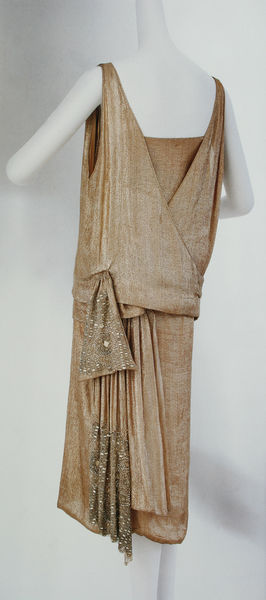
Titel: Abendkleid
Künstler: Madeleine Vionnet
Standort: Kyoto (Japan)
Institution: Kyoto Costume Institute
Schlagwörter: schatten, weiß, frauen, ausschnitt, braun, frau, kleid, licht, rücken, gürtel, beige, mode, rock, schleife, band, bluse, falten, leinen, silber, steine, weit, natur, bestickt, gold, kostüm, stoff, stoffe, perlen, rosa, seide, japan, creme, material, jugendstil, weib, weiblich, glanz, altrosa, glänzend, metall, kordel, bronze, abendkleid, foto, fotografie, photographie, schulterfrei, links, glitzer, schlicht, schnitt, halblang, tasche, puppe, lachs, handtasche, fließend, trägerkleid, kleiderständer, leicht, gerafft, baumwolle, umhängetasche, eleganz, ballkleid, quasten, klassisch, strass, gewickelt, schlichtheit, unterkleid, jute, rost, ärmellos, dior, joop, charlston, catwalk, chanel, coco, lagen, rückenausschnitt, faser, naturfaser, wickelkleid, cocktailkleid, rückenfrei, anziehpuppe, röhrenfalten, sackleinen, schl, schmmer, stofftasche, wadenlänge